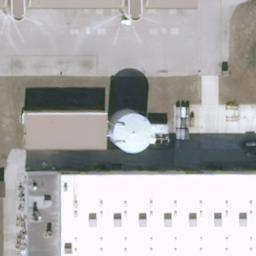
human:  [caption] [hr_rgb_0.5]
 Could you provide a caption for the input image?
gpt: There is a white storage tank on the ground next to some buildings .

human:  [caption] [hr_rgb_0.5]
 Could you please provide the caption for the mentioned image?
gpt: A storage tank is in the lawn and some buildings beside .

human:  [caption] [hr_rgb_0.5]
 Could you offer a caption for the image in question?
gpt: There is one storage tank next to some buildings .

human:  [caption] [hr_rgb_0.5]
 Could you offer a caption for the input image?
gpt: A white storage tank is with some buildings beside .

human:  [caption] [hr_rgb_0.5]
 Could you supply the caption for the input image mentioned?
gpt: A storage tank is in the lawn and some buildings beside .